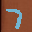
Label: 7